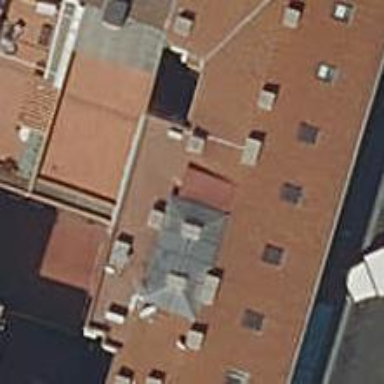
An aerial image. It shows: Red building with red-brown roof.